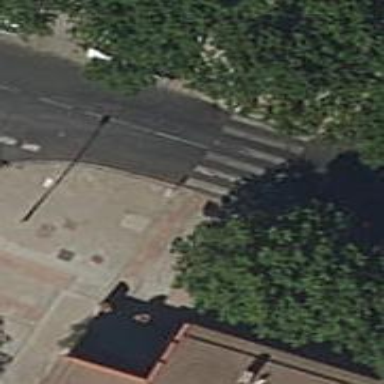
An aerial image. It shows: Uncontrolled road crossing with markings.